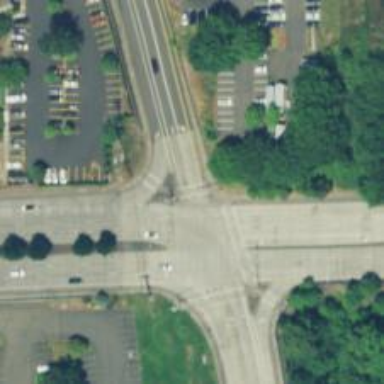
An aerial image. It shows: Crossing on the road.